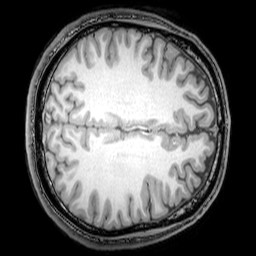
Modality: T1w
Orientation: axial
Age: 21
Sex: male
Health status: healthy
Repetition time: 0.081 s
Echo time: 0.037 s